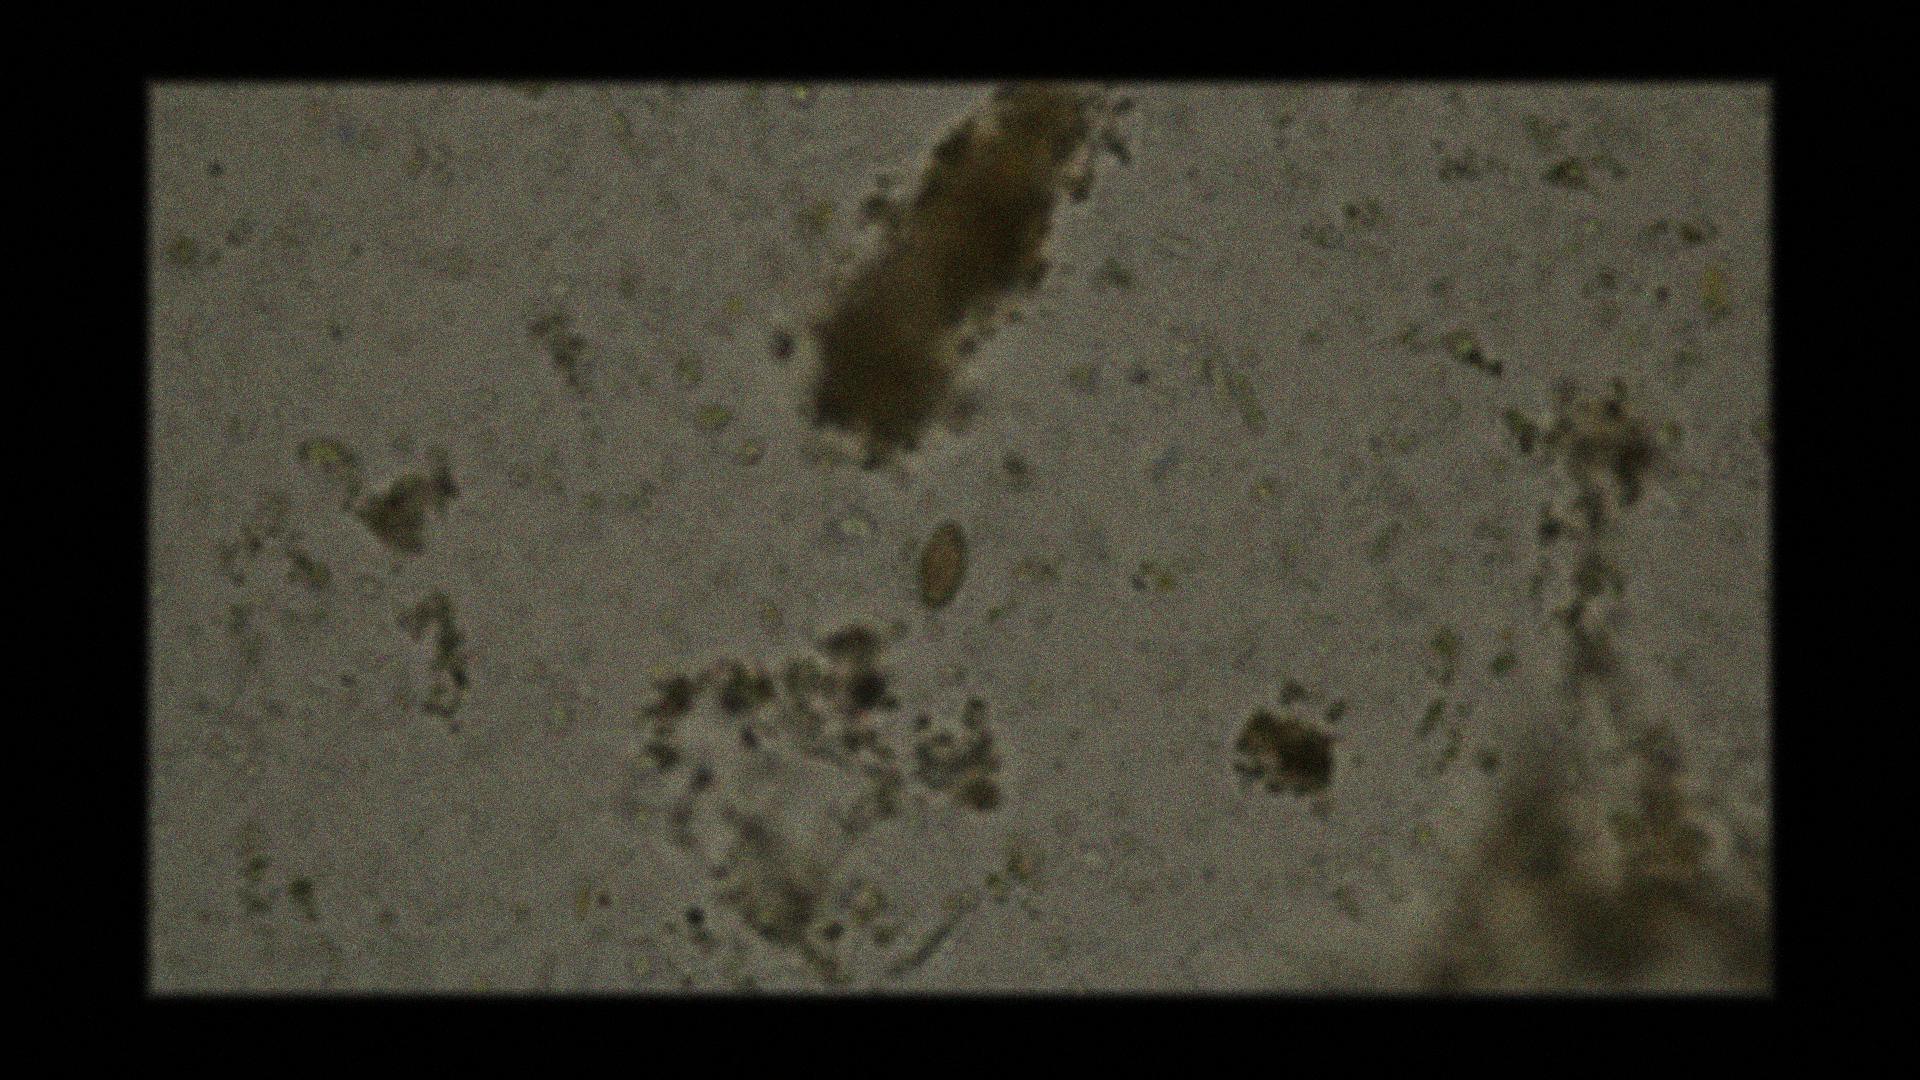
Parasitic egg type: Opisthorchis viverrine